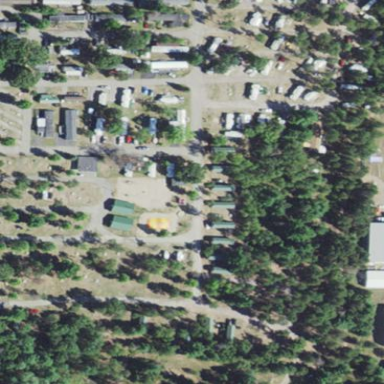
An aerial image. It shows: Campsite for tourism.